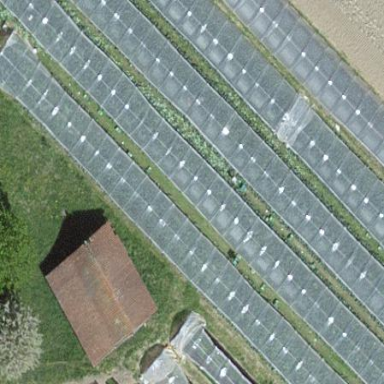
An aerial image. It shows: Greenhouse.